Field crop: maize
Growth stage: 2
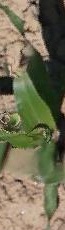
Species: maize